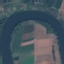
Label: River